Field crop: tomato
Growth stage: 1
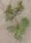
Species: portulaca